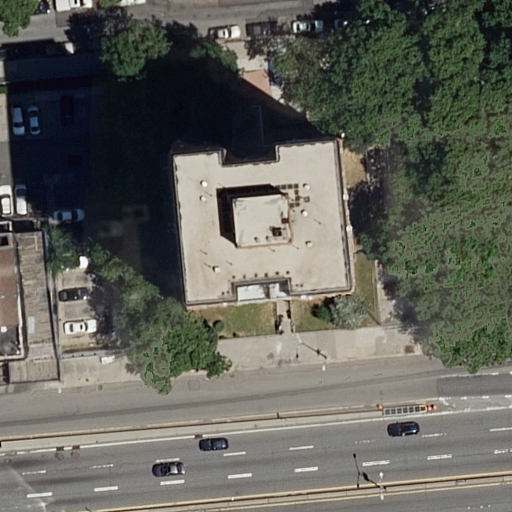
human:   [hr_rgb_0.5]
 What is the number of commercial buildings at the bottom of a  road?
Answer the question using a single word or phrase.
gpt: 0

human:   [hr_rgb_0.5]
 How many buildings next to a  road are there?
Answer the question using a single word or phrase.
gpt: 3

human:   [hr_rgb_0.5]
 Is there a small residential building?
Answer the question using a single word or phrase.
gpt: yes

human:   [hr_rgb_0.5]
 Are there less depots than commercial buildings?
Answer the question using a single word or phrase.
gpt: no

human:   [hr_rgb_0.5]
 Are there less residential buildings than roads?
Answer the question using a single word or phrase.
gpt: yes

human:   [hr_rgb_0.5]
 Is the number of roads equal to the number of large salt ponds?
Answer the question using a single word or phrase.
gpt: no

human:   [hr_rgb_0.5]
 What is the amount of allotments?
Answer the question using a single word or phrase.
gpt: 0

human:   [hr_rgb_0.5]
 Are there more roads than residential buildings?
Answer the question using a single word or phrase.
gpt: yes

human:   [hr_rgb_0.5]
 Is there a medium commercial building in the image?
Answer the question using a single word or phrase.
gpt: no

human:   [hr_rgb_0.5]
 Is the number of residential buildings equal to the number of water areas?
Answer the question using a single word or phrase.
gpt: no

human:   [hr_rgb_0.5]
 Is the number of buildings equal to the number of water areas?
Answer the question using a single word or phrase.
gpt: no

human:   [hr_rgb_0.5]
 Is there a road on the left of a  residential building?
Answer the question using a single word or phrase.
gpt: yes

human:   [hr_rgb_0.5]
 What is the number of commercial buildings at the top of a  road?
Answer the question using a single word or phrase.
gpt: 0

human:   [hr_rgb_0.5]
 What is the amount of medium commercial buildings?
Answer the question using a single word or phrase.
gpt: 0

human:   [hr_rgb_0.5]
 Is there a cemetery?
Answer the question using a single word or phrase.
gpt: no

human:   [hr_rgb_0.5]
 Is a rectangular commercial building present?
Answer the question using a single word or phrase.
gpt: no

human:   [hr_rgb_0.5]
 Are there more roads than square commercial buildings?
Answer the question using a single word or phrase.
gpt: yes

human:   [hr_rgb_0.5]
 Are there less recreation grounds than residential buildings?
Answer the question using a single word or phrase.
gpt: yes

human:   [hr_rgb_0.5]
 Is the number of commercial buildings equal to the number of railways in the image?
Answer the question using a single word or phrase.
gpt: yes

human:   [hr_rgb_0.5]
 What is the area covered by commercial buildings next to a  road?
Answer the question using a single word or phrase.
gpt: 0m2

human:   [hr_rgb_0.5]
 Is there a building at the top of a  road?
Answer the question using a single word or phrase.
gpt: yes

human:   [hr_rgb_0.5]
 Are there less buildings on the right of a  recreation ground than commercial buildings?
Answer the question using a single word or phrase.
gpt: no

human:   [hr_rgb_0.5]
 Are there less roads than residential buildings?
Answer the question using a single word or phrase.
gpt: no

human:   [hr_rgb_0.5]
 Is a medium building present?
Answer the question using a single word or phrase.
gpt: no

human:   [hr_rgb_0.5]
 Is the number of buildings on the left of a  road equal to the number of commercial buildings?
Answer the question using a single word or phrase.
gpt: no

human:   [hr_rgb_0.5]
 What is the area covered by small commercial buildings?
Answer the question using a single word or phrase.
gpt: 0m2

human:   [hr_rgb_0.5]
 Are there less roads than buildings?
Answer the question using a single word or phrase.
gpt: no

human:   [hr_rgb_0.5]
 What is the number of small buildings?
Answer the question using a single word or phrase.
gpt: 1

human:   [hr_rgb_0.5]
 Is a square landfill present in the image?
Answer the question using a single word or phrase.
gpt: no

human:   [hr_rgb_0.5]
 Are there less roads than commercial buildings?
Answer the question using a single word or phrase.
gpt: no

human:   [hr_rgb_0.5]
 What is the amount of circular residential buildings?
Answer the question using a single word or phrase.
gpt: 0

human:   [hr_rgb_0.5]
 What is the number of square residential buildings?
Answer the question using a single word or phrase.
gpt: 0

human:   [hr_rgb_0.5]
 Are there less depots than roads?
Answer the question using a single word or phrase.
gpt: yes

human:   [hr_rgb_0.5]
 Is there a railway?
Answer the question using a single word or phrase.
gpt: no

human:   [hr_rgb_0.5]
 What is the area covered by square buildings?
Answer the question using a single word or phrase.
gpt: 0m2

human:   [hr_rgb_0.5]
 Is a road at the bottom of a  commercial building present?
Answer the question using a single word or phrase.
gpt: no